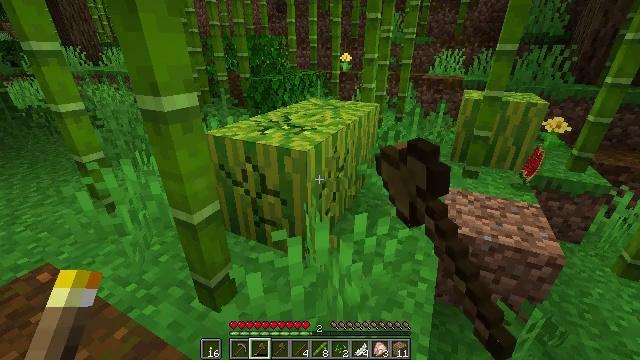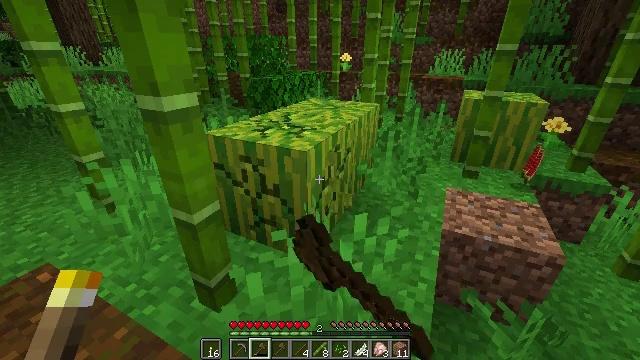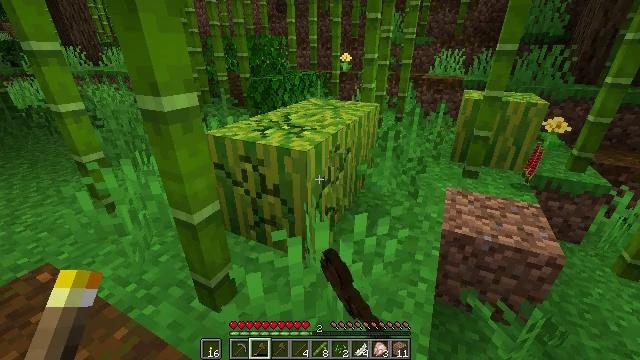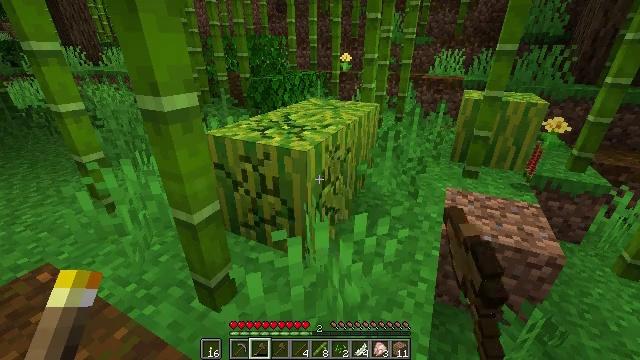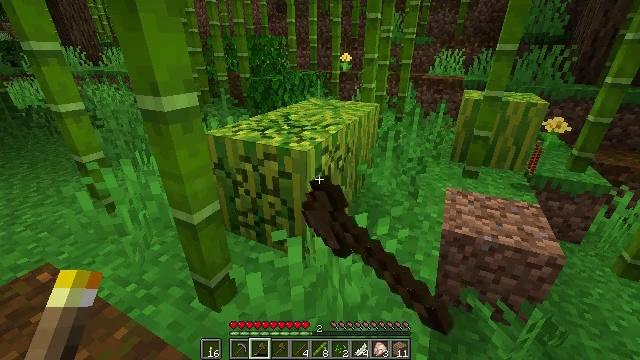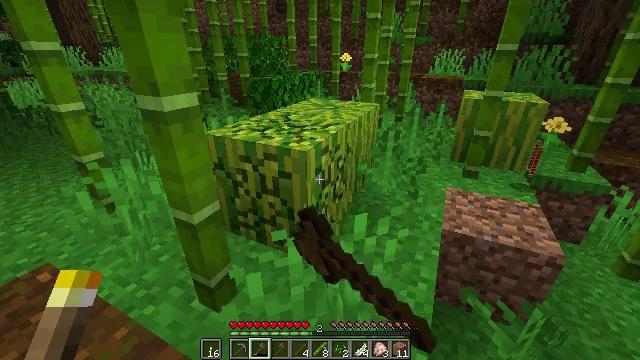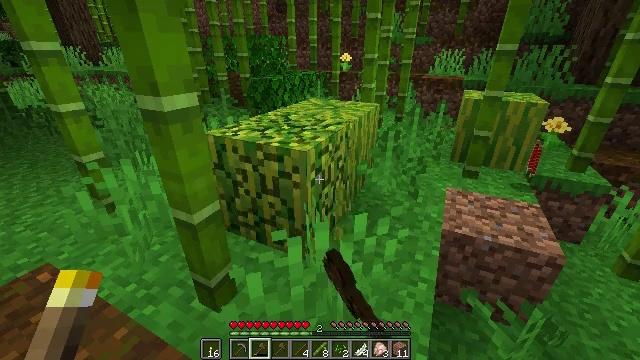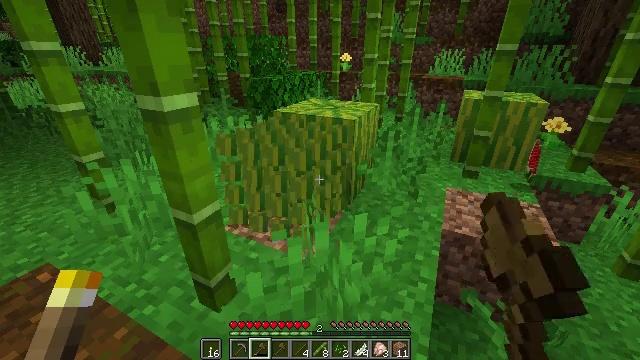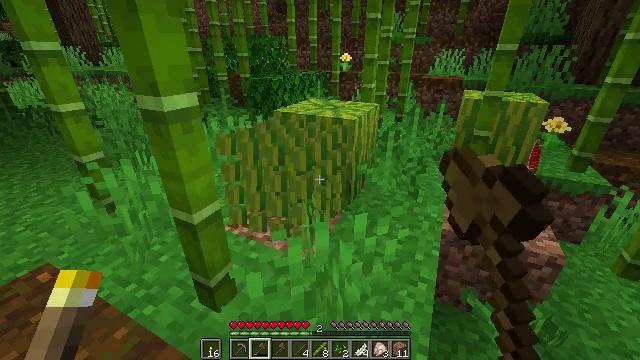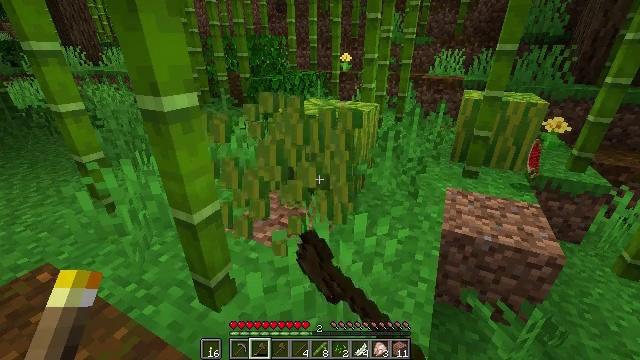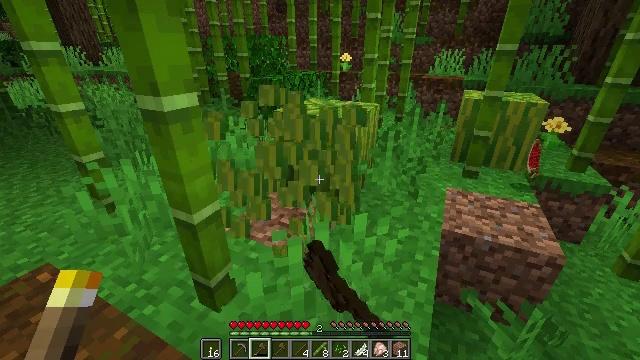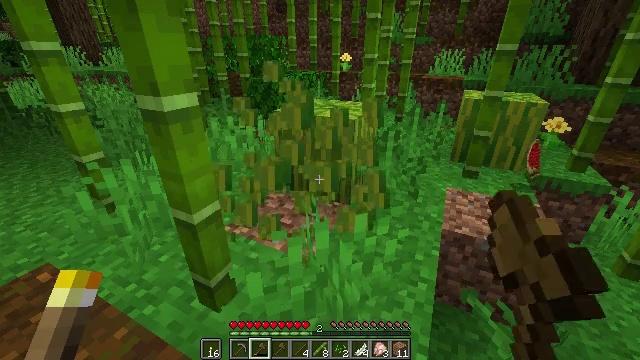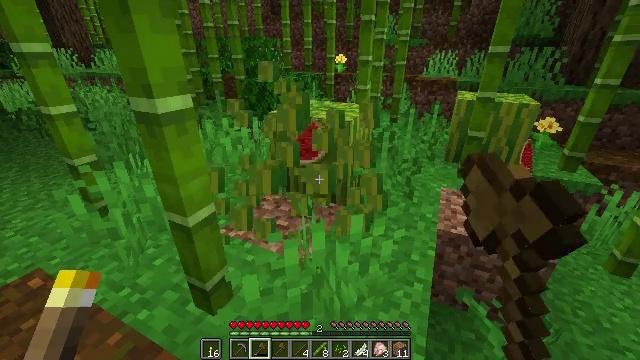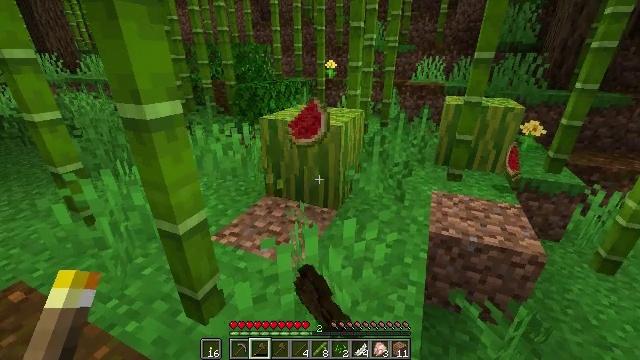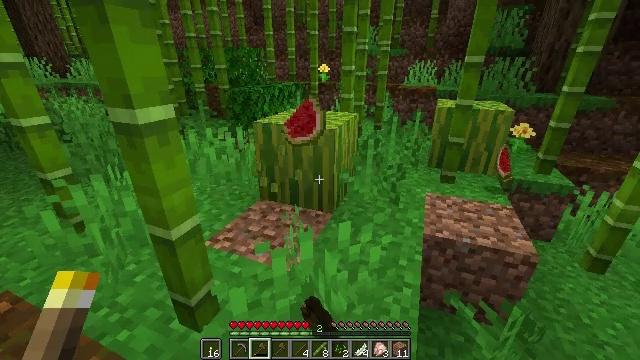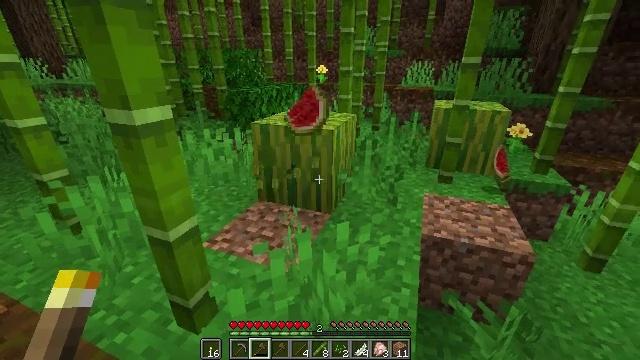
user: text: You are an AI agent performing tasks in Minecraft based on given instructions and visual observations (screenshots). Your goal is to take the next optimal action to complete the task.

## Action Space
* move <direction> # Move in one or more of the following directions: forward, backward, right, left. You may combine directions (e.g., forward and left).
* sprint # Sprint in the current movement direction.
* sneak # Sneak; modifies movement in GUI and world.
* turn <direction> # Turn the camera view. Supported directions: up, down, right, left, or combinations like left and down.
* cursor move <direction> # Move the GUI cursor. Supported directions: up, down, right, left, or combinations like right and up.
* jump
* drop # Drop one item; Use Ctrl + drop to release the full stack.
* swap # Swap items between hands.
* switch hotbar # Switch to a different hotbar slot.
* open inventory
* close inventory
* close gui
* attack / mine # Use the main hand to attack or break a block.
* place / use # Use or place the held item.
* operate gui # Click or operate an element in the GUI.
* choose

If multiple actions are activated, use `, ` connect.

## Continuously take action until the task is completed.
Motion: motion action
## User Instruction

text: Attack the melon to collect it.
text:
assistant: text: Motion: attack / mine
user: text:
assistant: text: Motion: attack / mine
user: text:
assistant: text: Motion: attack / mine
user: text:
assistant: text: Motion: attack / mine
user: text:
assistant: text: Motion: attack / mine
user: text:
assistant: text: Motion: attack / mine
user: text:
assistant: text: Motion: attack / mine
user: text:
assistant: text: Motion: attack / mine
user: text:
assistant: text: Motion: attack / mine
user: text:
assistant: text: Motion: attack / mine
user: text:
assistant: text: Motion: attack / mine
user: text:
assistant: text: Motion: turn right, attack / mine
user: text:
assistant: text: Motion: turn right and up, attack / mine
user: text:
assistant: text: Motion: turn right, attack / mine
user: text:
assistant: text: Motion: attack / mine
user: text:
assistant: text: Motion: attack / mine
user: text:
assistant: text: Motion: attack / mine
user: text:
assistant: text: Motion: attack / mine
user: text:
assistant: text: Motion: attack / mine
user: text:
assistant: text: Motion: attack / mine
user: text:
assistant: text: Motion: attack / mine
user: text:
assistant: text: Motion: attack / mine
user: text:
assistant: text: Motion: move forward, attack / mine
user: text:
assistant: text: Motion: move forward, attack / mine
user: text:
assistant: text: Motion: move forward, attack / mine
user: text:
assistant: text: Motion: move forward, attack / mine
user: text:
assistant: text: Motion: move forward, attack / mine
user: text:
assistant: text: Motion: move forward, attack / mine
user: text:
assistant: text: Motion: attack / mine
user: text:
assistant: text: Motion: attack / mine